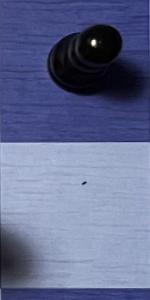
Label: Empty